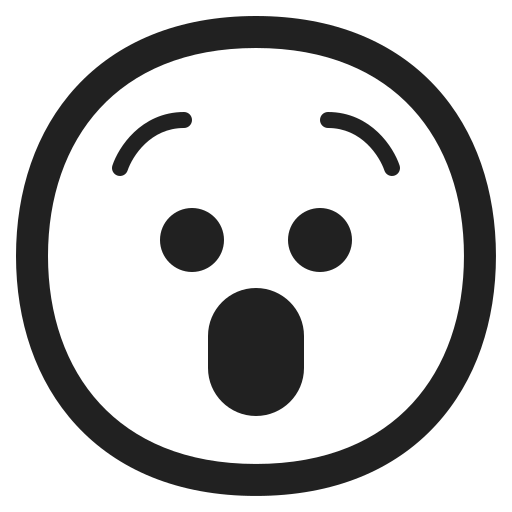
astonished face high contrast